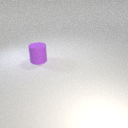
large purple rubber cylinder